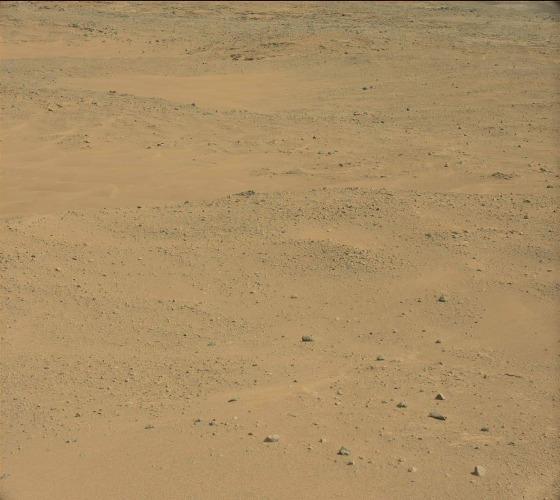
Terrain classes present: Gravel / Sand / Soil, Rock